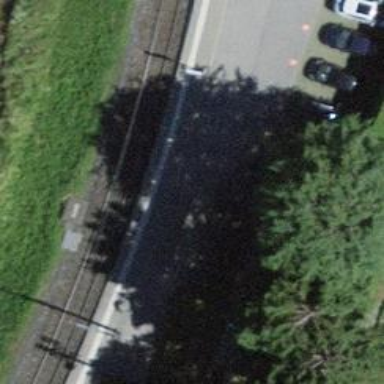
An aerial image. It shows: Halt on the railway.